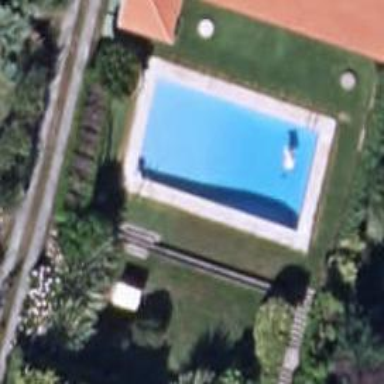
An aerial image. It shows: Swimming pool located in leisure land.